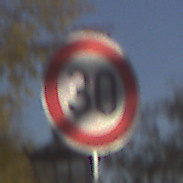
Verkehrszeichen: Geschwindigkeit30
Umgebung: Outdoor, Urban
Tageszeit: SunriseSunset
Wetter: PartlyCloudy
Licht: Natural
Jahreszeit: Autumn
Kontrast: HighContrast